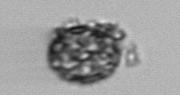
Label: Thalassiosira_TAG_external_detritus